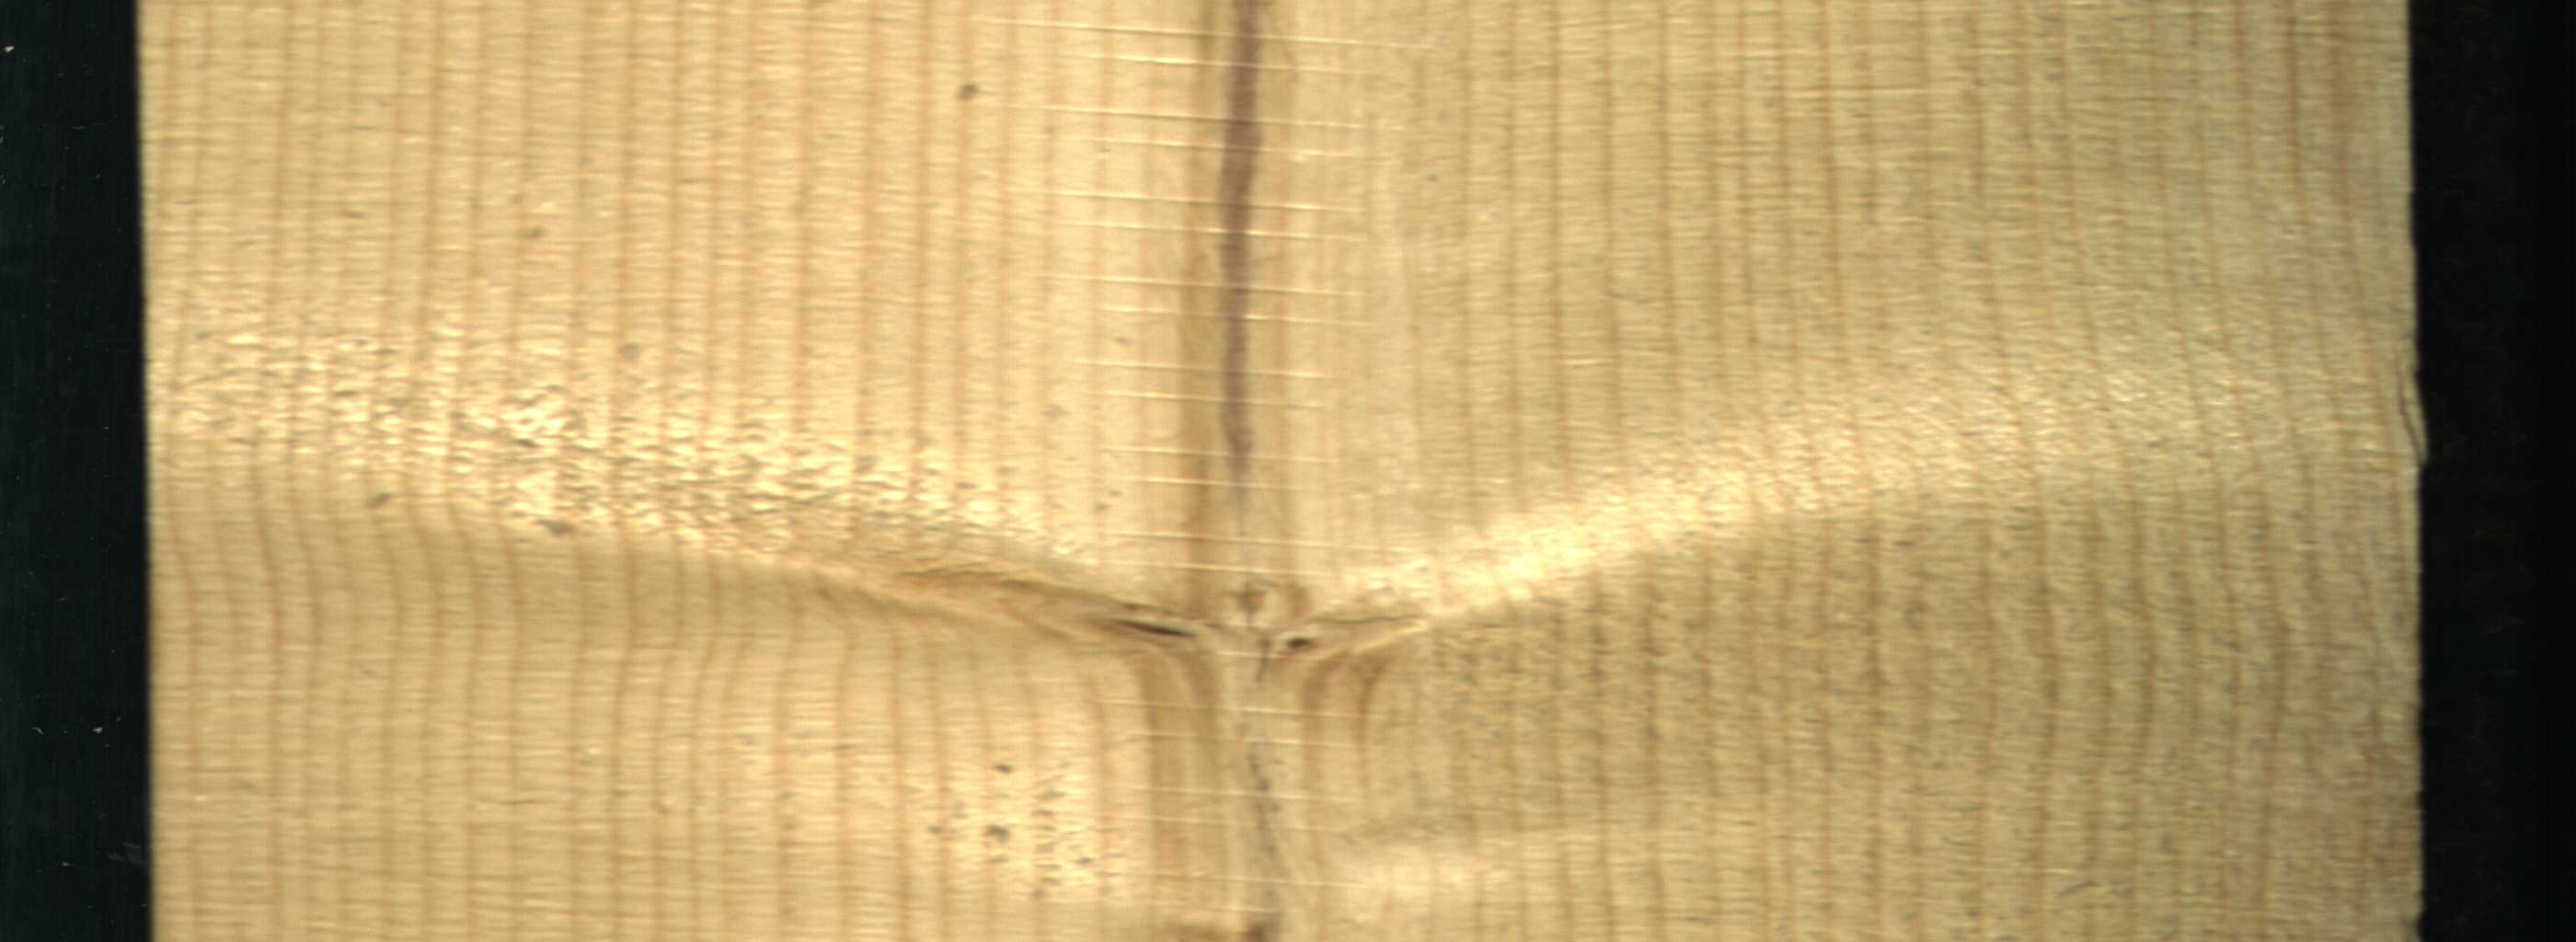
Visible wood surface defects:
Marrow
Marrow
Live_Knot